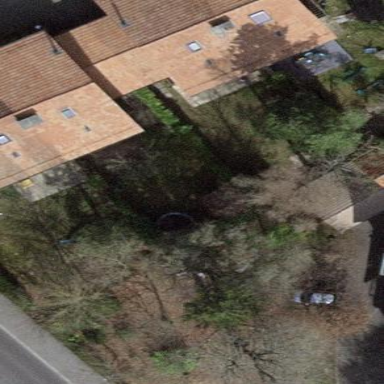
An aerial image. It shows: Garden surrounded by fence.